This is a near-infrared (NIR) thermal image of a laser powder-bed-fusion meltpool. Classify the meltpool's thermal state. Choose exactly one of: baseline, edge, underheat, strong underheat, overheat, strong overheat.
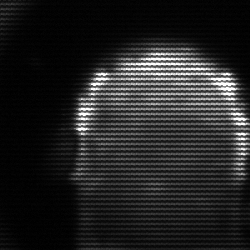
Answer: baseline